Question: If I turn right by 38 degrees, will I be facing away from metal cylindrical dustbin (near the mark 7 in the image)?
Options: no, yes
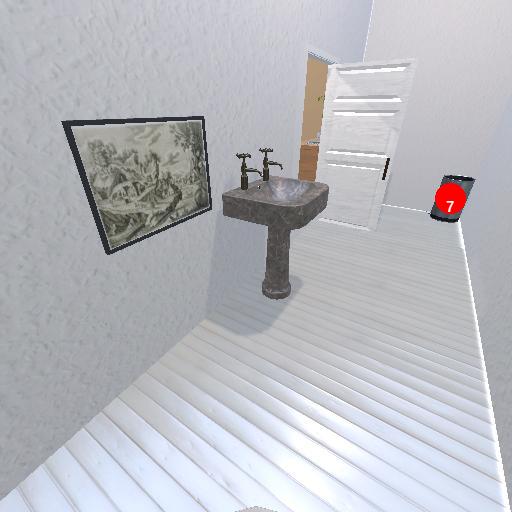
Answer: no